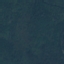
Label: Forest